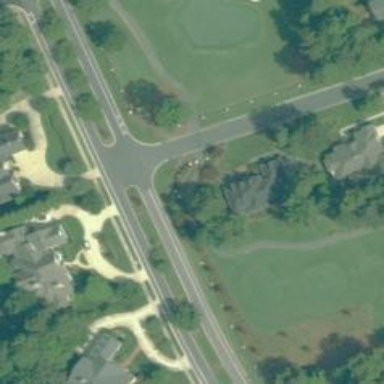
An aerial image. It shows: Golf path made of asphalt.